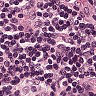
Metastatic tissue present: no